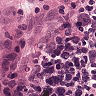
Metastatic tissue present: yes